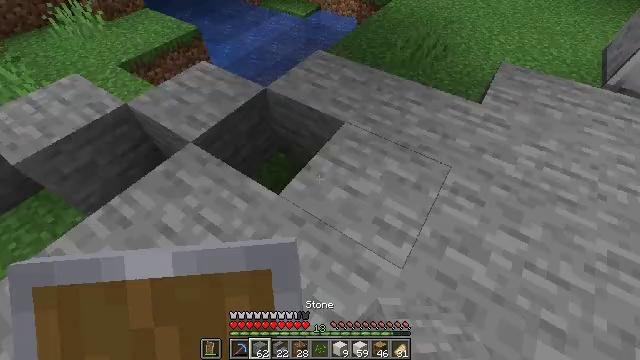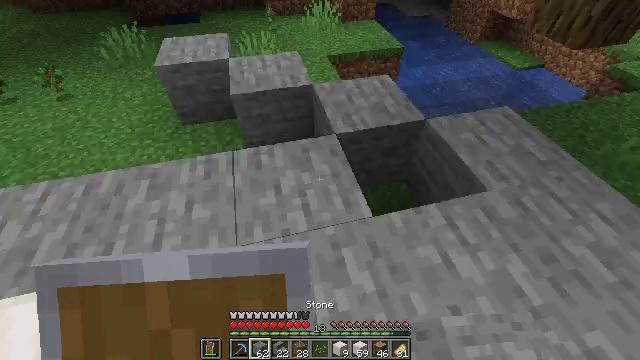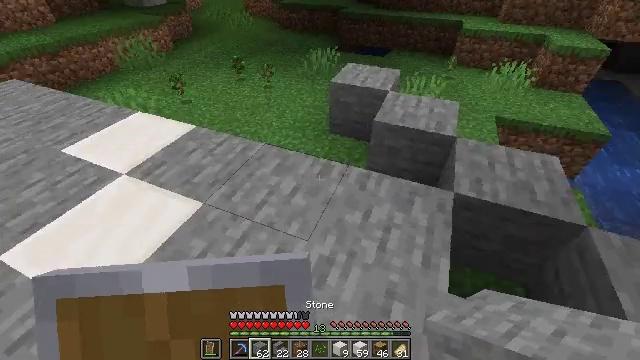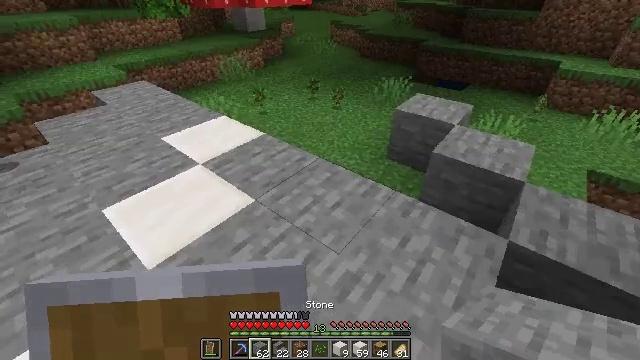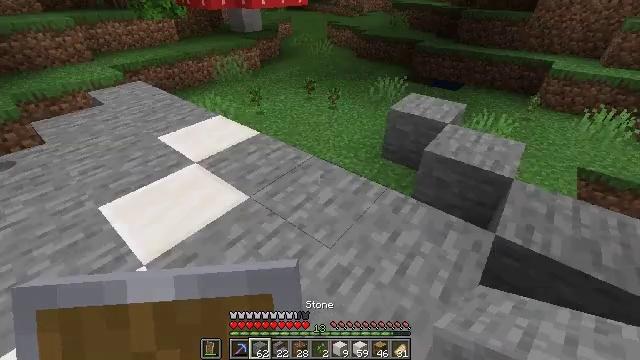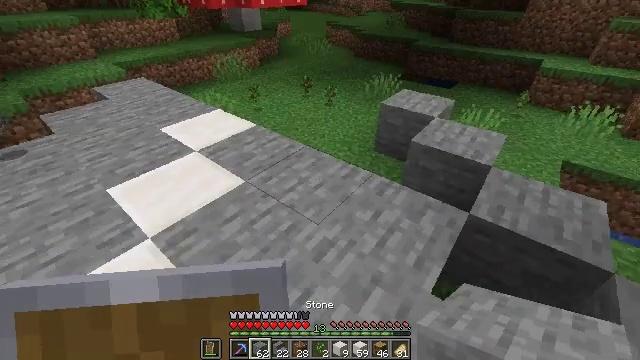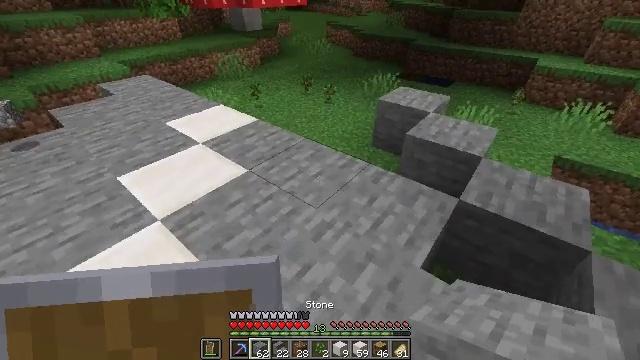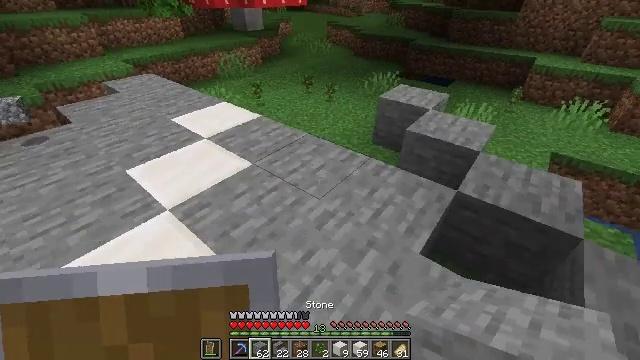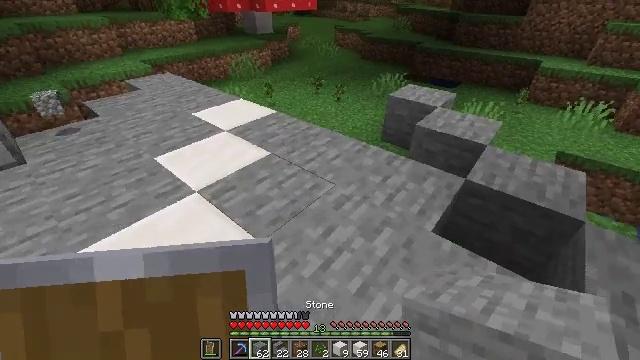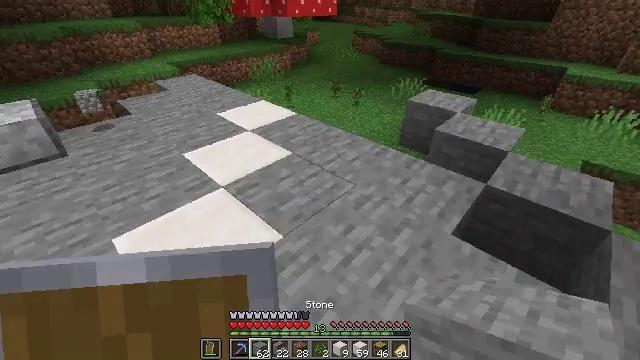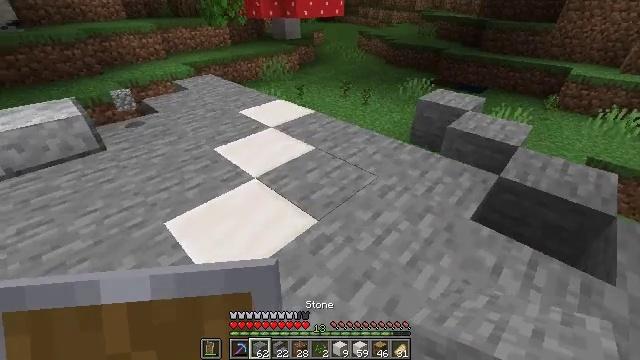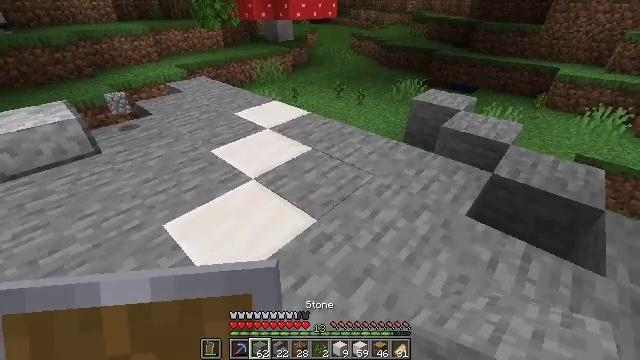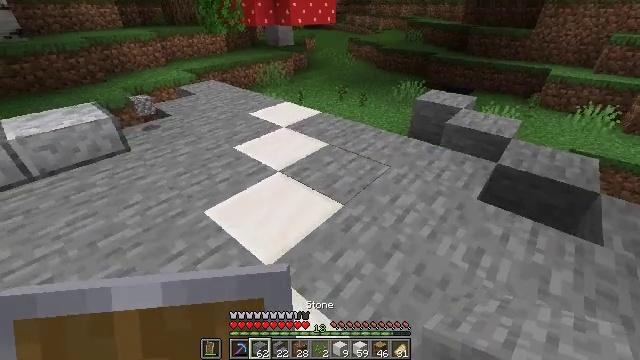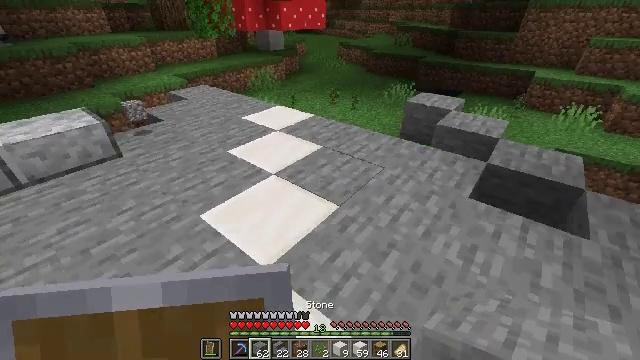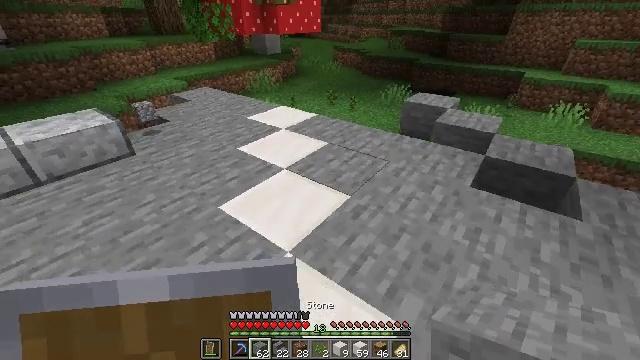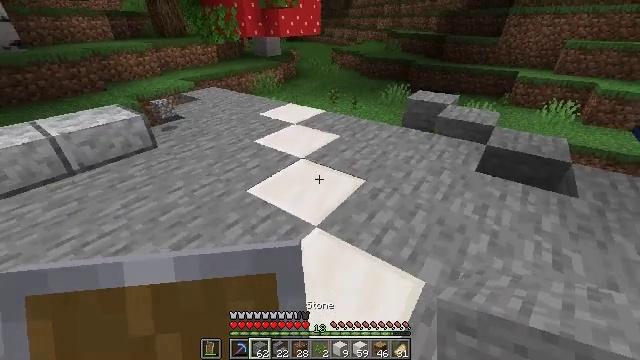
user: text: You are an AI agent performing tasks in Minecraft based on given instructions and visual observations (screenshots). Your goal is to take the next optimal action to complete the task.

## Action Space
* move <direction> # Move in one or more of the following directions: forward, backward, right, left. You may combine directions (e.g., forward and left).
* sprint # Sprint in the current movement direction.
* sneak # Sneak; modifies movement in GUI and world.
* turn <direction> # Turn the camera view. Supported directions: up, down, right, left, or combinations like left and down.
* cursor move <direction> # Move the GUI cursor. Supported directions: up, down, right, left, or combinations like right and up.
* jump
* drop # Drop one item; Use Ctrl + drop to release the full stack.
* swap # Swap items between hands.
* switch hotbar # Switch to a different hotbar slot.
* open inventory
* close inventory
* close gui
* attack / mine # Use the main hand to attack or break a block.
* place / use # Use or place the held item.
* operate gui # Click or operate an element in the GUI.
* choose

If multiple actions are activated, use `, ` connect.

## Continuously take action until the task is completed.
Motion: motion action
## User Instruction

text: Gather quartz blocks using a pickaxe.
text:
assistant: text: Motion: move right, turn left and up
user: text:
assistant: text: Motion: move back and move right, turn left and up
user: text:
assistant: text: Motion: move back and move right, turn left and up
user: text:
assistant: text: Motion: move back
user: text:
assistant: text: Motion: move back
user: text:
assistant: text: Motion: move back and move left
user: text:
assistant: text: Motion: move back and move left
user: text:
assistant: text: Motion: move back and move left, turn left
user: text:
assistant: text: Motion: move back and move left, turn left
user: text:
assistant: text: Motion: move back and move left
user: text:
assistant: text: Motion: move back and move left, turn right
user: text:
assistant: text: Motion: move back and move left, turn right
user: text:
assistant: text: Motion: move back and move left, turn right
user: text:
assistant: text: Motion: move back and move left, turn right
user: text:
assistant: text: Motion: move back and move left, turn right
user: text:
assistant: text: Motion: move back and move left, turn right
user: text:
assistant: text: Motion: move back and move left, turn right
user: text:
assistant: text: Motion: move back and move left, turn right
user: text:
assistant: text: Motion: move back and move left, turn right and up
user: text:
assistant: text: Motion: move back and move left, turn right
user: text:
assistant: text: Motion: move back and move left, turn right
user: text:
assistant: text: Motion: move back and move left
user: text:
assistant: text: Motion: move back and move left
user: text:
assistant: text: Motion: move back and move left
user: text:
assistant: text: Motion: move back and move left, turn right and up
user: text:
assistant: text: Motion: move back and move left, turn right and up
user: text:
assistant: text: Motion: move back and move left, turn right and up
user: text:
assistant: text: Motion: move back and move left, turn right and up
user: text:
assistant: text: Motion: move back and move left
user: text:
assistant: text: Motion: move back and move left